Interaction volume radius: 5 \u00c5
Interaction volume height: 15 \u00c5
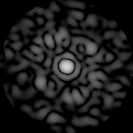
Disorder parameter: 0.762